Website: home-depot
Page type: payment
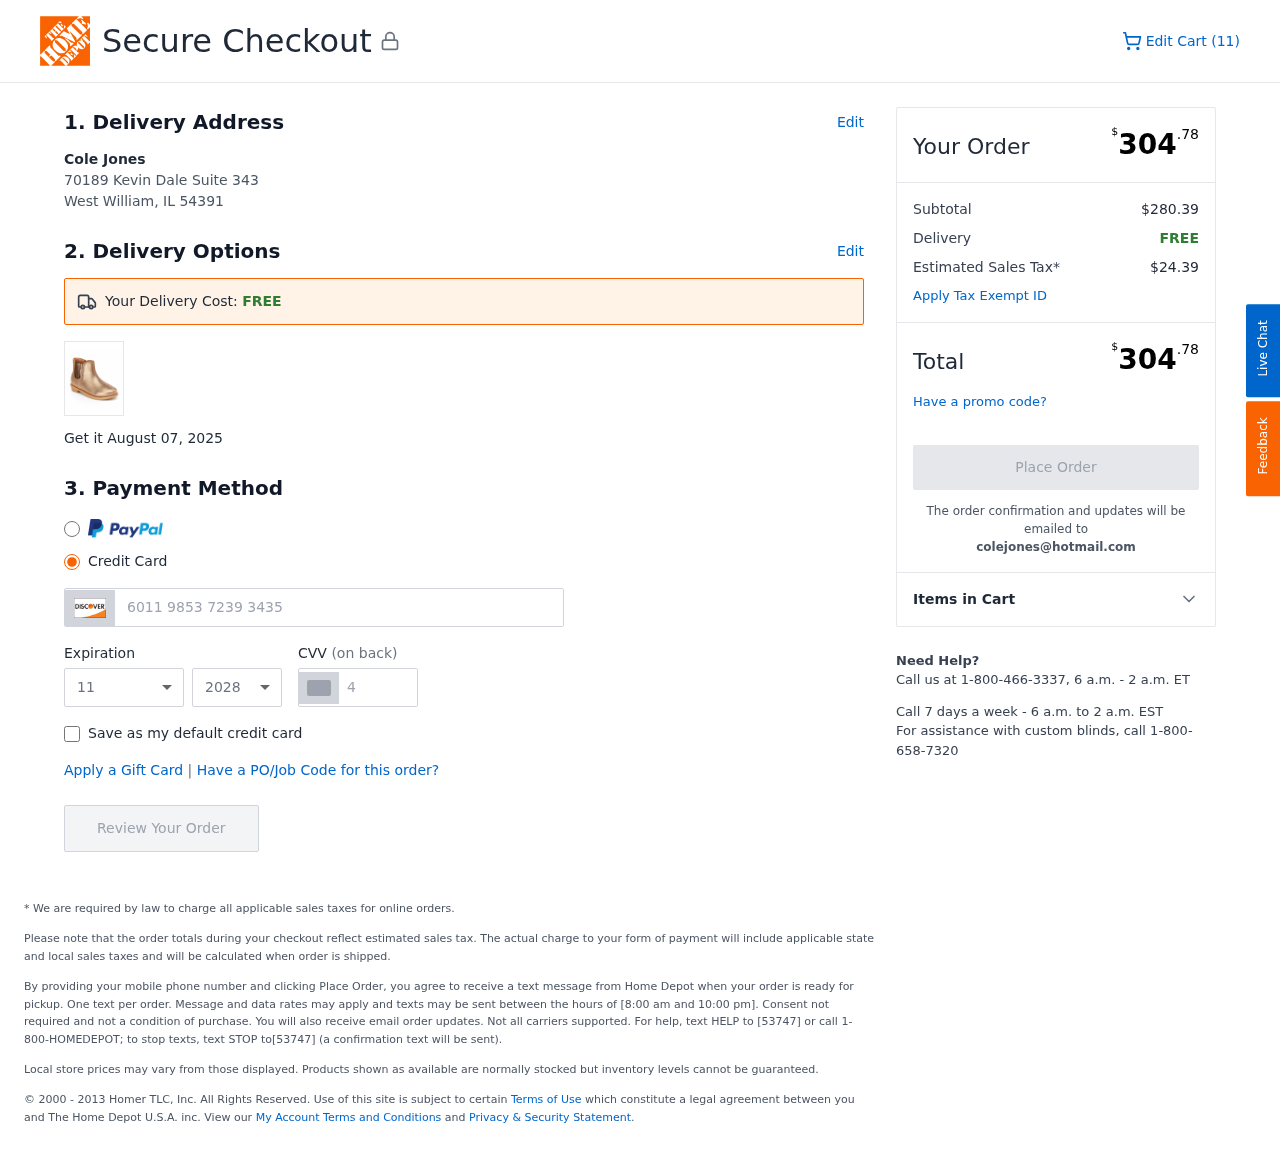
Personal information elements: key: PII_CARD_CVV
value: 470
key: PII_CARD_EXPIRY_MONTH
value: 11
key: PII_CARD_EXPIRY_YEAR
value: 28
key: PII_CARD_NUMBER
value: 6011 9853 7239 3435
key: PII_CITY_STATE_ZIP
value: West William, IL 54391
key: PII_EMAIL
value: colejones@hotmail.com
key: PII_FULLNAME
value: Cole Jones
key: PII_STREET
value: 70189 Kevin Dale Suite 343
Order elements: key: ORDER_NUM_ITEMS
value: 11
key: ORDER_DELIVERY_DATE
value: August 07, 2025
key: ORDER_TOTAL
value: $304.78
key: ORDER_SUBTOTAL
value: $280.39
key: ORDER_SHIPPING_COST
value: FREE
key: ORDER_TAX
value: $24.39